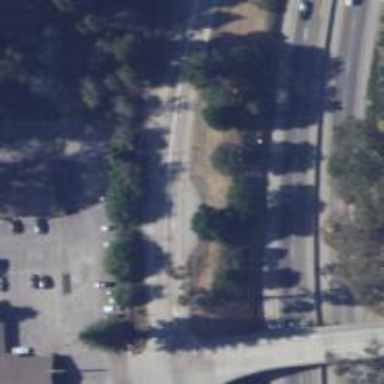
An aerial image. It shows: Rest area along the road.